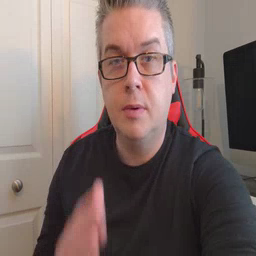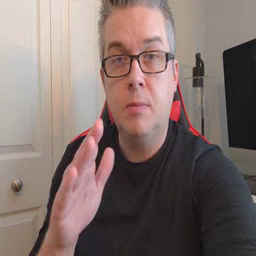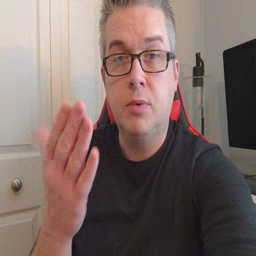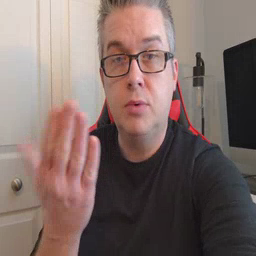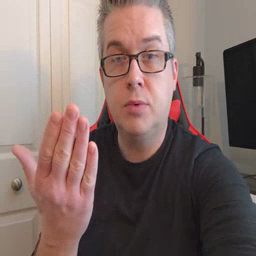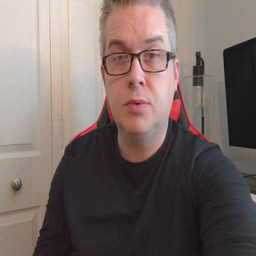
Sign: book